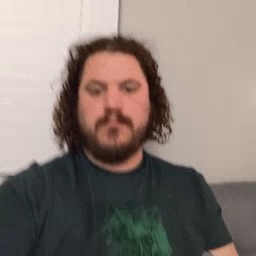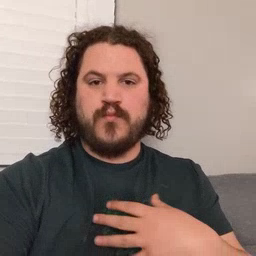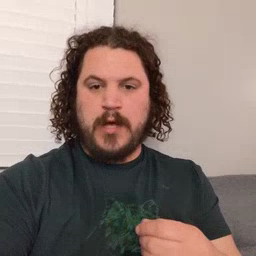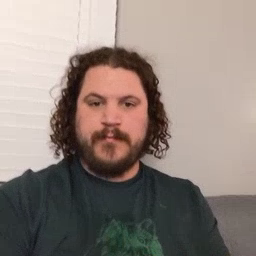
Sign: white